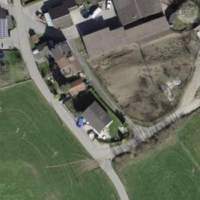
EUNIS habitat code: 55
Species observed at this site:
Castanea sativa